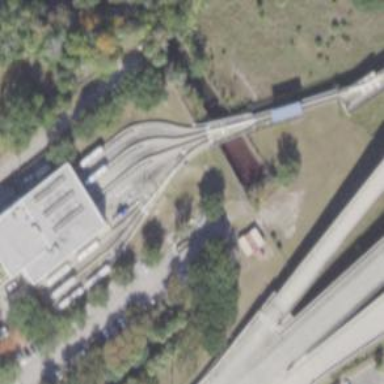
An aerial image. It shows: Monorail bridge over yard.